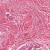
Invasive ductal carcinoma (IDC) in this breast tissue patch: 0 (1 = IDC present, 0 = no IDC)